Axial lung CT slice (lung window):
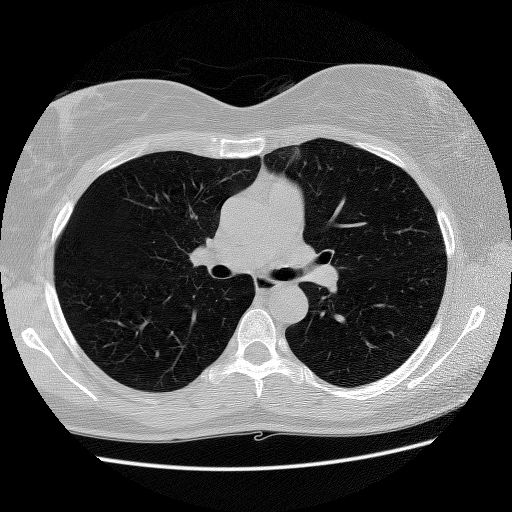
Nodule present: no